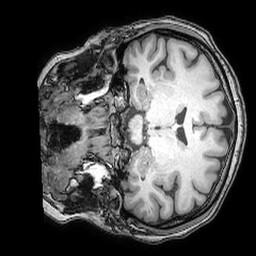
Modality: T1w
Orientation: coronal
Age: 44
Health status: ill
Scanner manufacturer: philips
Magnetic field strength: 3 T
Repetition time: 0.007 s
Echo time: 0.0035 s